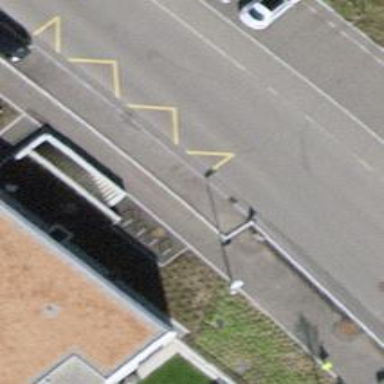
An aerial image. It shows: Public transport stop position.